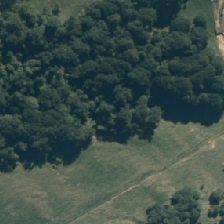
Land cover: indigenous_forest